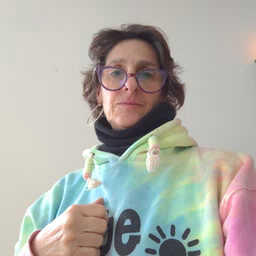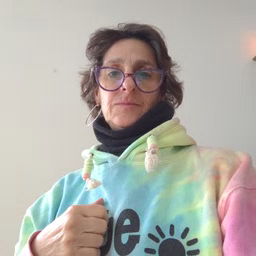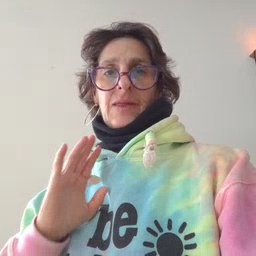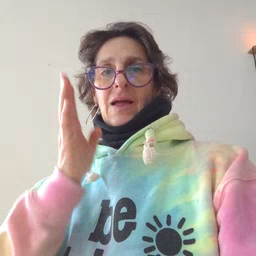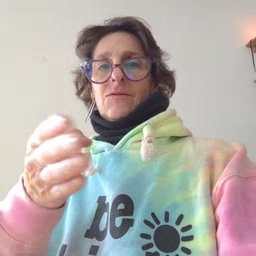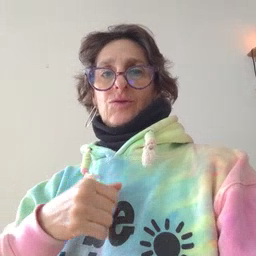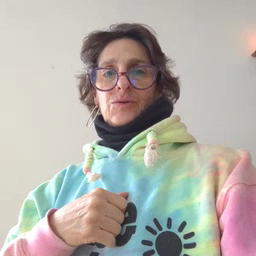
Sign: after